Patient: sex F, age 80
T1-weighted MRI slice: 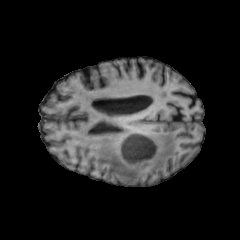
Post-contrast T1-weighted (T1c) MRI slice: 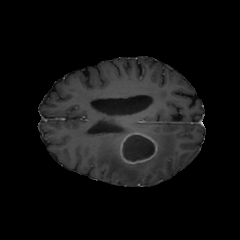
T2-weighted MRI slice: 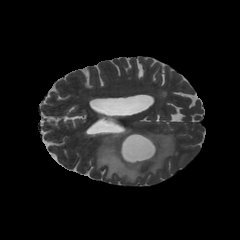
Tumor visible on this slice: yes
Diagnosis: Glioblastoma, IDH-wildtype
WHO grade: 4